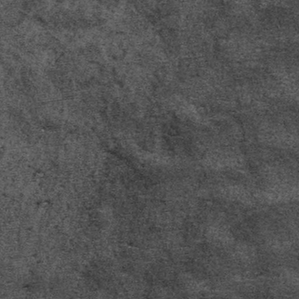
Label: frost